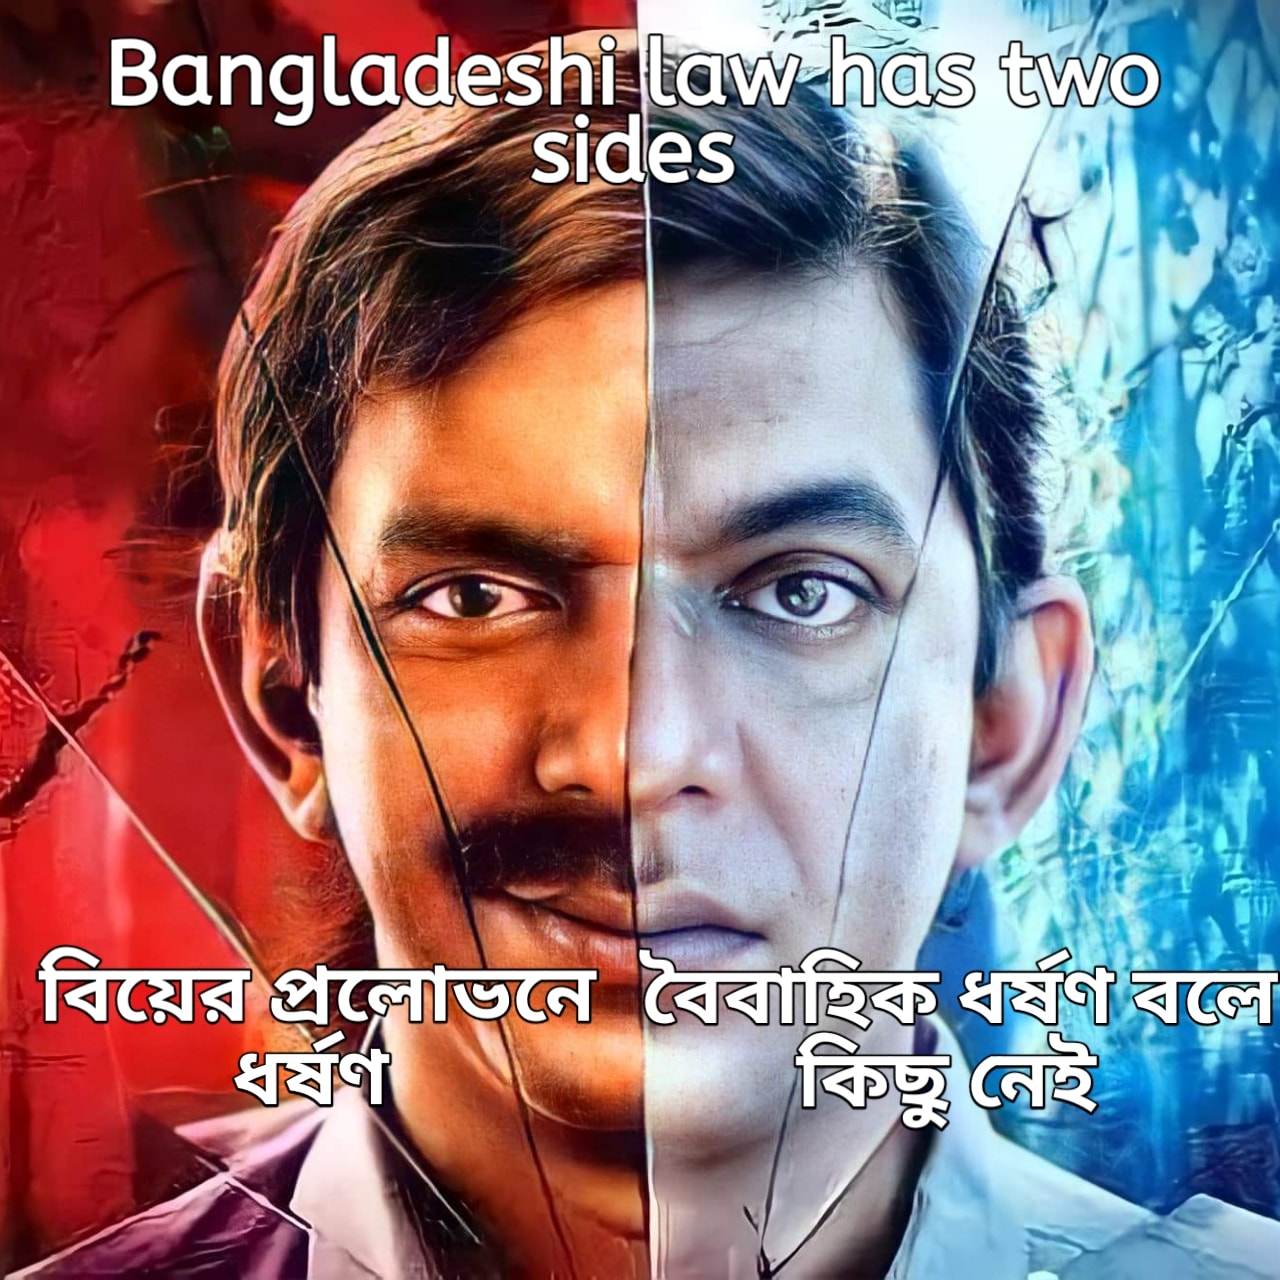
Caption: Bangladeshi law has two sides    বিয়ের প্রলোভনে ধর্ষণ    বৈবাহিক  ধর্ষণ বলে কিছু নেই
Label: hate